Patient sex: F
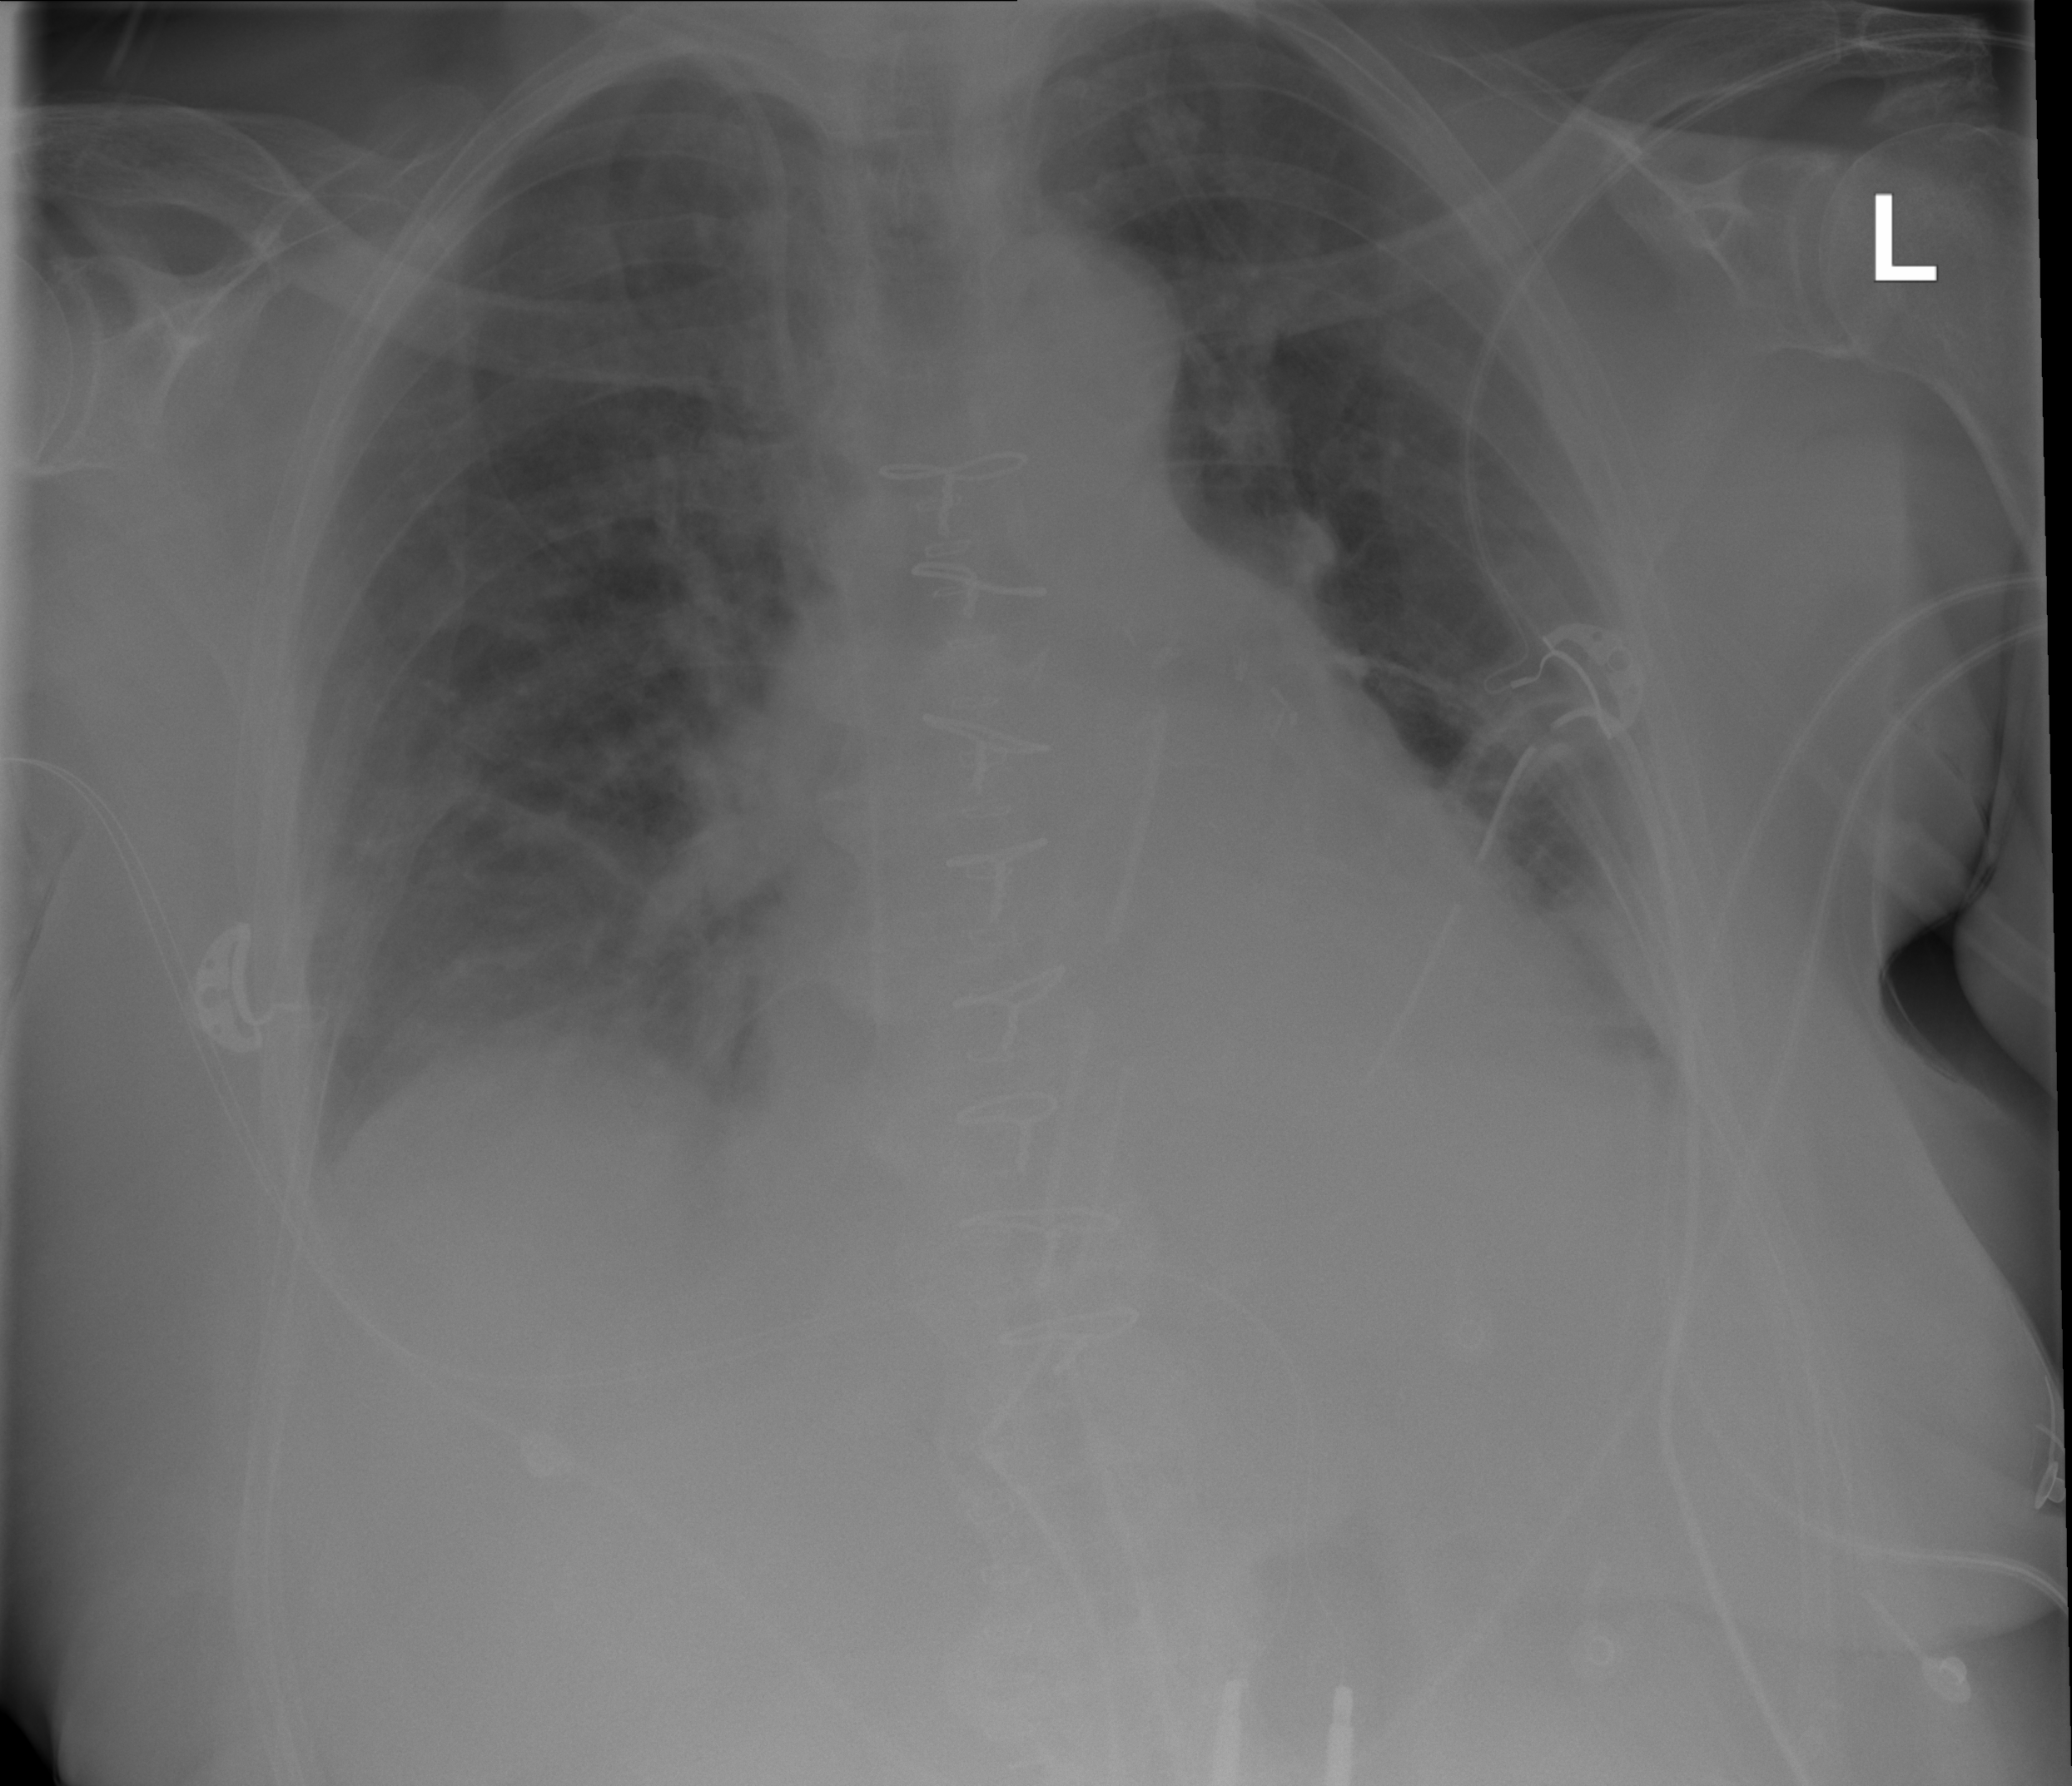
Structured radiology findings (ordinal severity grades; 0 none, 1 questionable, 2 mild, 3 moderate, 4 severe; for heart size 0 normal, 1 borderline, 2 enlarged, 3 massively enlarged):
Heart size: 2
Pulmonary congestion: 0
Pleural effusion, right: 0
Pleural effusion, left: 2
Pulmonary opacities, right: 2
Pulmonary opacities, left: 0
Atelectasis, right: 3
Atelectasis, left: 3